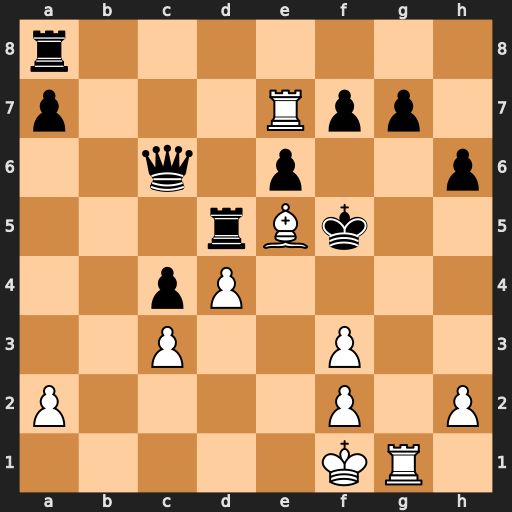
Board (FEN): r7/p3Rpp1/2q1p2p/3rBk2/2pP4/2P2P2/P4P1P/5KR1
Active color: w
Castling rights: -
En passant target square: -
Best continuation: Rxf7#